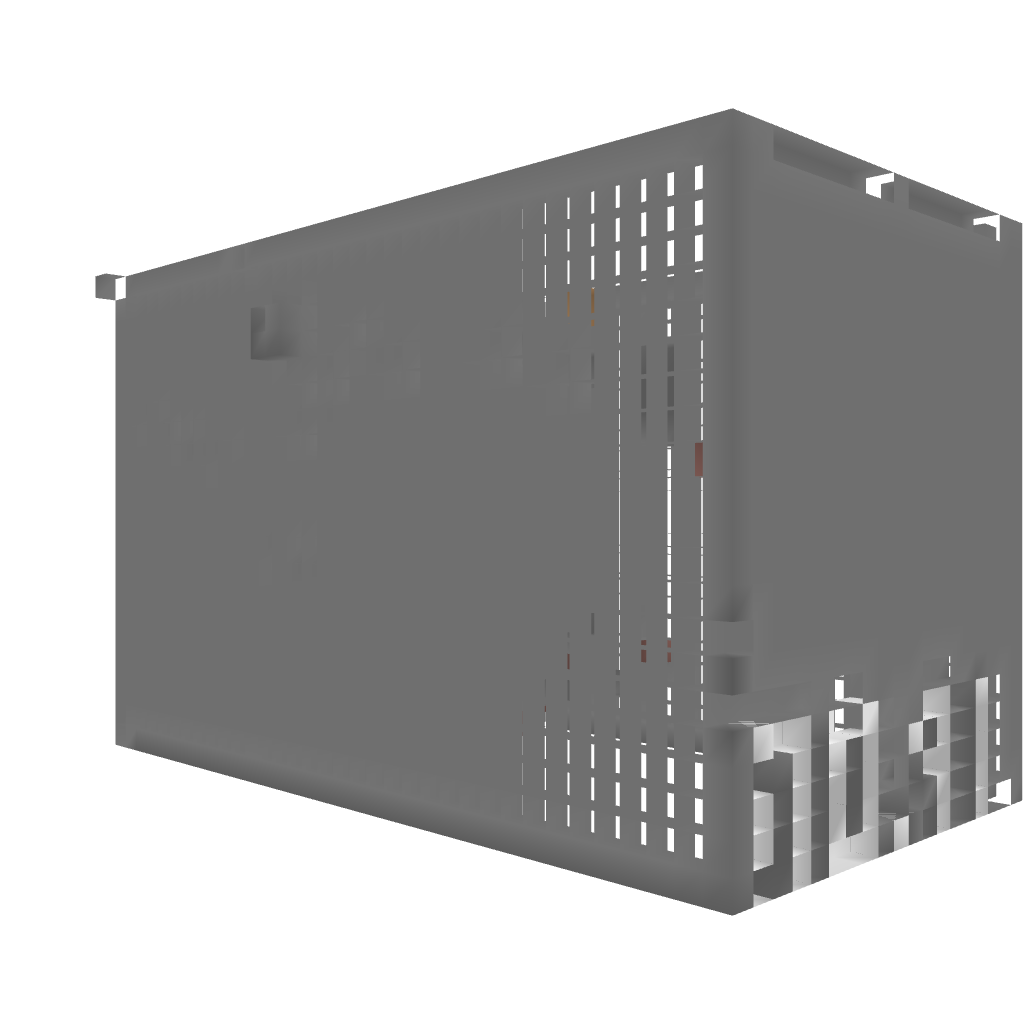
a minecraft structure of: Iron Parkour bad low quality